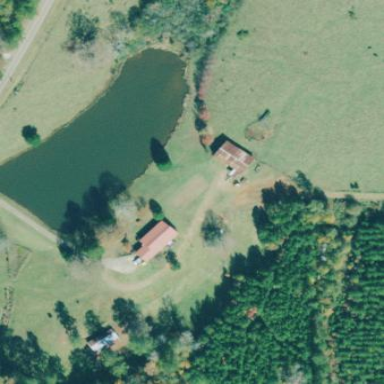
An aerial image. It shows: Serene pond surrounded by nature.